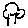
Label: tree